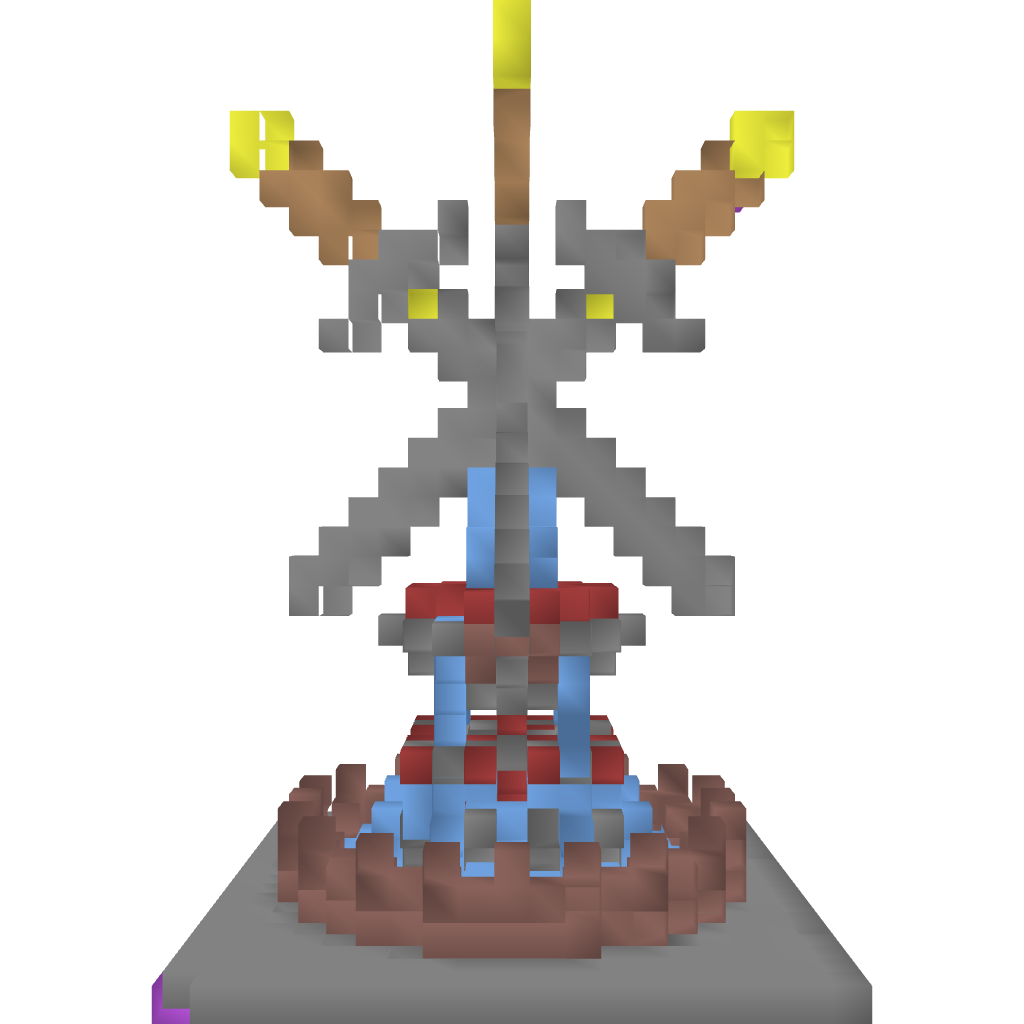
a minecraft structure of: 4 Sword Fountain high quality